Question: I have a tableview and i'm using CustomCell for that tableview. I have imageview, label, and ScrollView in that customcell. But my problem is, after clicking image or label that particular cell is selected and then navigating to the detailView. But on clicking scrollview, cell is not selected. How to solve my problem.? Please help me out, Thanks in advance.
My custom cell like below:

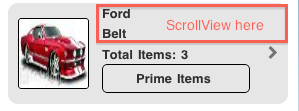
Answer: ### Solution 1
When clicking on the scroll view, cell is not selected because the scroll view receives the touches, not the cell. If you want the cell to receive touches you need to explicitly set,
'''
scrollView.userInteractionEnabled = NO;
'''
which will make the irresponsive to touches, and I hope that is not what you want.
### Solution 2
I think you are not doing anything with the when you tap on it. If so, add a to the and in the do the operation that you do in method.
'''
- (void)handleSingleTap:(UITapGestureRecognizer *)tap {
UIScrollView *scrollView = (UIScrollView *)tap.view;
UITableViewCell *cell = (UITableViewCell *)scrollView.superview.superview;
NSIndexPath *indexPath = [_tableView indexPathForCell:cell];
[self tableView:tbl_view didSelectRowAtIndexPath:indexPath];
}
'''